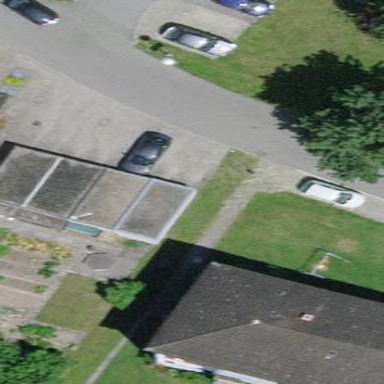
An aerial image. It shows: Group of garages.